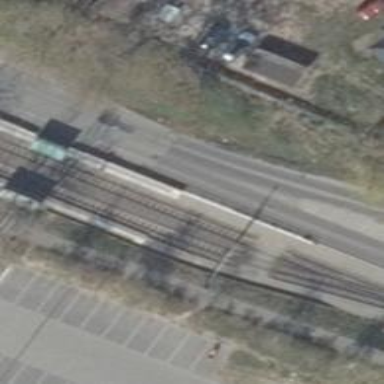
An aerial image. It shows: Tram railway line with electrified contact line.